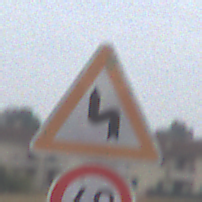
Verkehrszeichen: DoppelkurveZunaechstLinks
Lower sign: Geschwindigkeit60
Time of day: Midday
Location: Outdoor (Suburban)
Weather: Overcast
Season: NotSpecified
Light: Natural